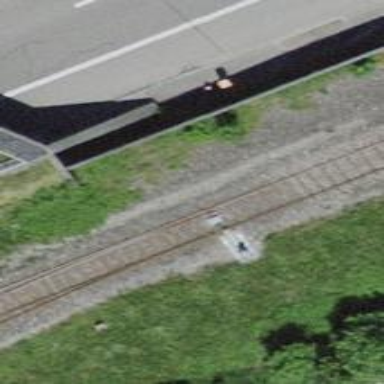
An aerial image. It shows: Railway switch.